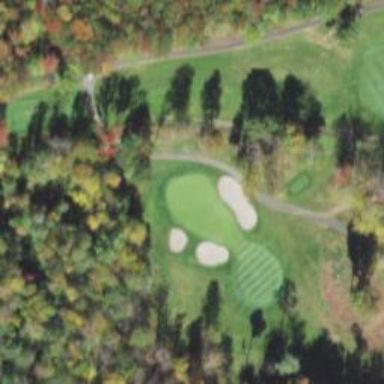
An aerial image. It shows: Golf hole.